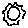
Label: sun